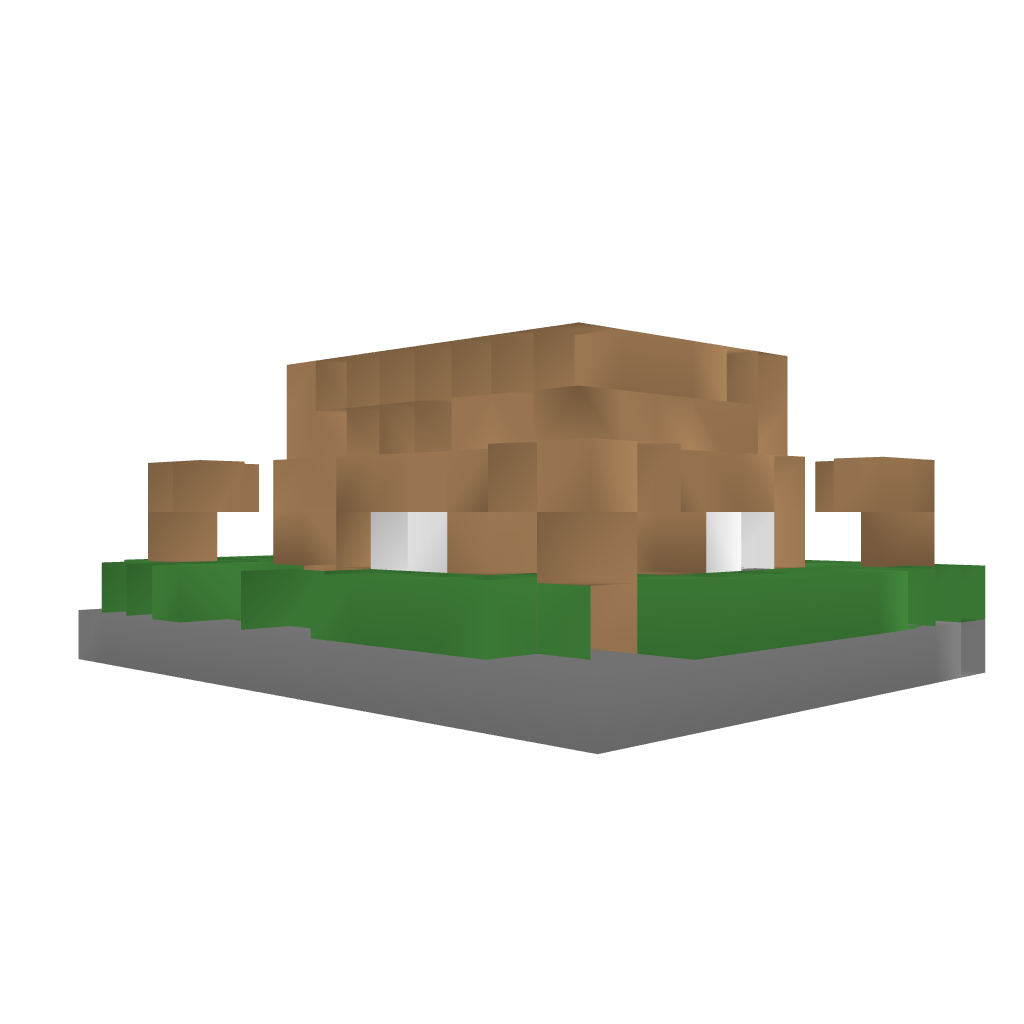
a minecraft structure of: Basic Cottage bad low quality